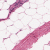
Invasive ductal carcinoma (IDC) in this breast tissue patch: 0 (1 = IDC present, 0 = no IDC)